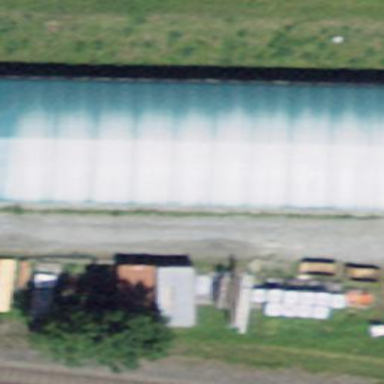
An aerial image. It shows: Hangar.